Question: I have a div containing divs with content.
The outer div has a dynamic width (e.g. 80%).
The inner divs have a fixed width (e.g. 100px).
The problem is that i want to show only so much inner div's so that no inner div "overflows" / "is cut" as in figure 1.
I also want to "distribute" the "free" space as margin between the inner divs equally distributed, as shown in figure 2.
I hope somebody understands my problem, and knows how to realize this with css and as less javascript as possible :)

P.S.: If it is easy to do, would it be possible to have the first and the last div have a max. margin to the outer borders ?
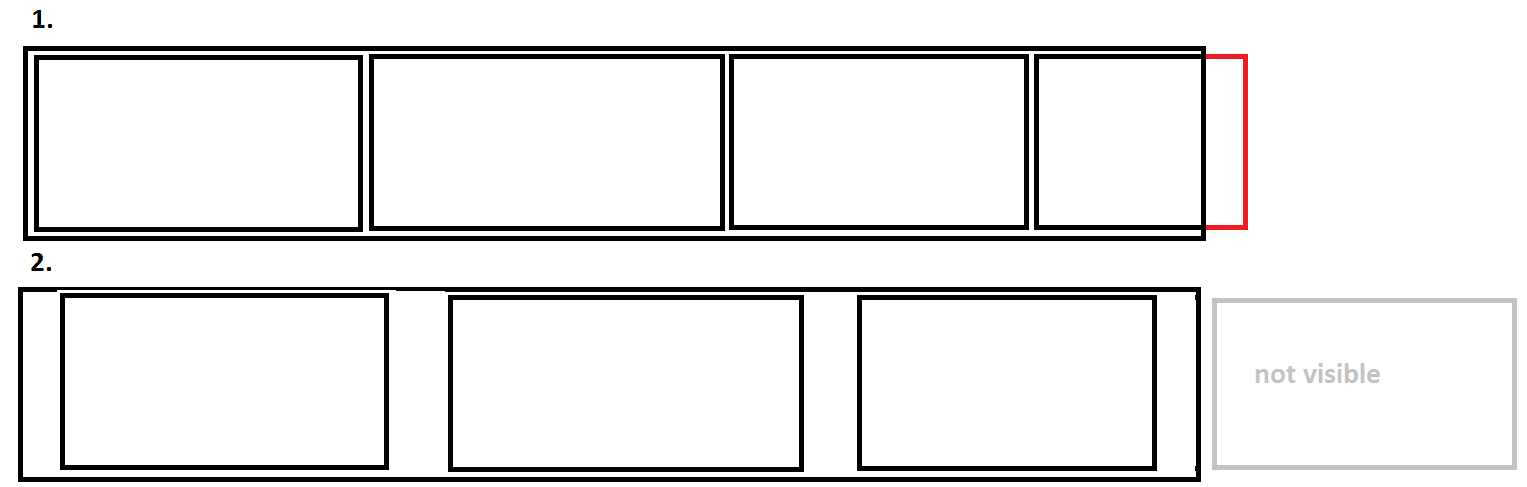
Answer: Started this before you edited your question with more info, but I believe that the one missing piece you're after is the 'text-align: justify' in the 'outer'.
'''
.outer{
background: red;
width: 80%;
overflow: hidden;
height: 48px;
text-align: justify;
}
.inner{
background: blue;
width: 100px;
height: 40px;
margin: 4px;
display: inline-block;
}
'''
<URL>
Not entirely sure what you mean by max-margin, but it sounds like that could be achieved by giving the container a fixed padding on the left and right.